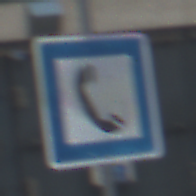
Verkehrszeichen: Fernsprecher
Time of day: MorningAfternoon
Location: Outdoor (Urban)
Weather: PartlyCloudy
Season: NotSpecified
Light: Natural